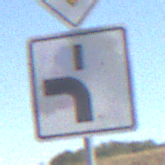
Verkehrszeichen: VerlaufVorfahrtsstrasse5
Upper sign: Vorfahrtsstrasse
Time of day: Midday
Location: Outdoor (RoadRail)
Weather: Clear
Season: Summer
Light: Natural